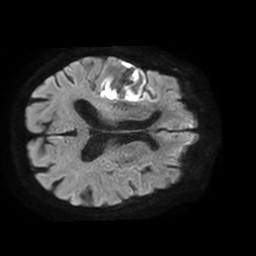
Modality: TRACE
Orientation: axial
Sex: female
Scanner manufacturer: philips
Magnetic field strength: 1.5 T
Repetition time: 3.4 s
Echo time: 0.06922 s